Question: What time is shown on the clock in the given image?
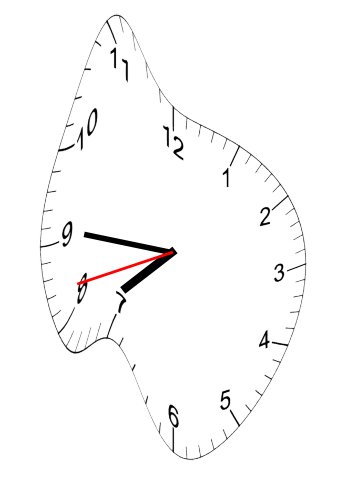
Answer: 07:45:42